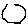
Label: hexagon